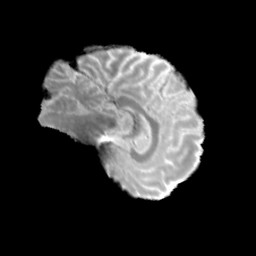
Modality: MD
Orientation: sagittal
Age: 62
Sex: male
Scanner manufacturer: siemens
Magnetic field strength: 3 T
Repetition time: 3.23 s
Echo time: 0.0892 s